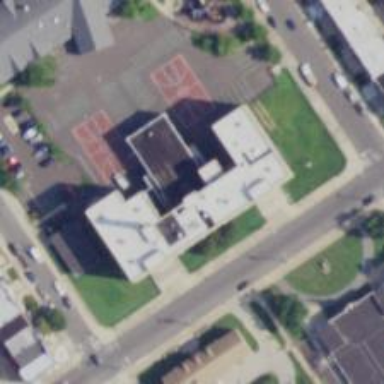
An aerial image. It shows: School.